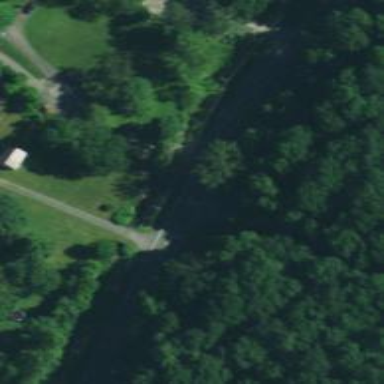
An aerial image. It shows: Culvert tunnel passing under brook.